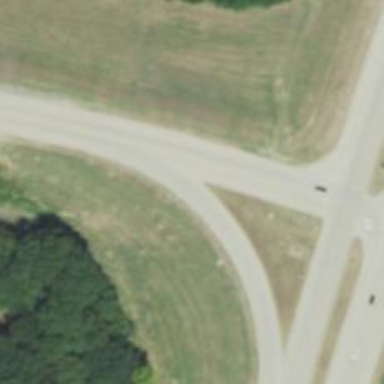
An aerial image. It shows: Trunk link highway.